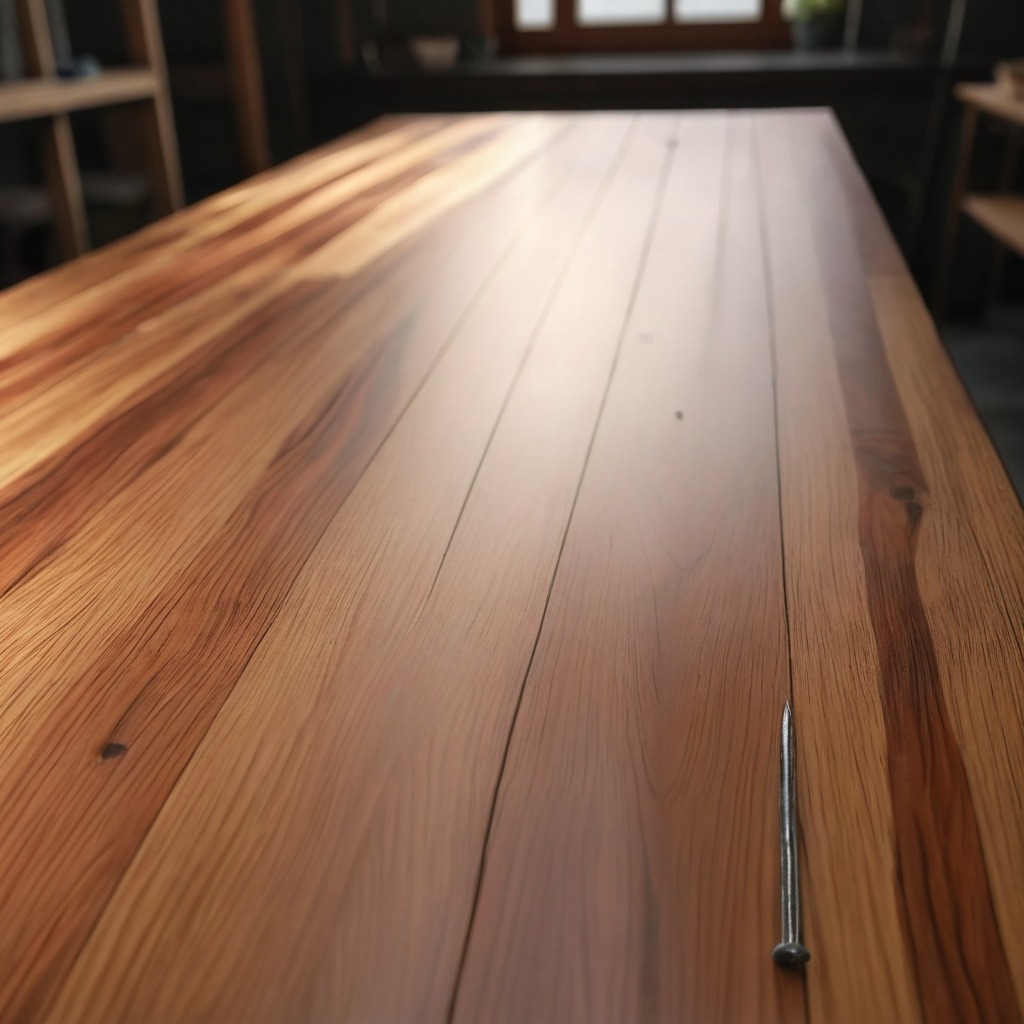
A nail is lying on the wooden table.